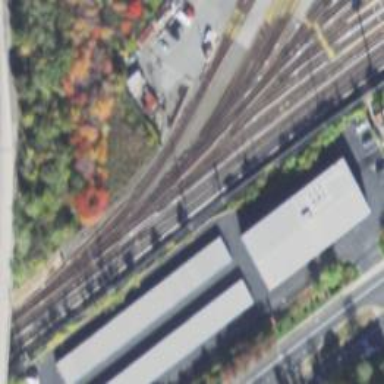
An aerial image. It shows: Electrified rail yard for railway service.